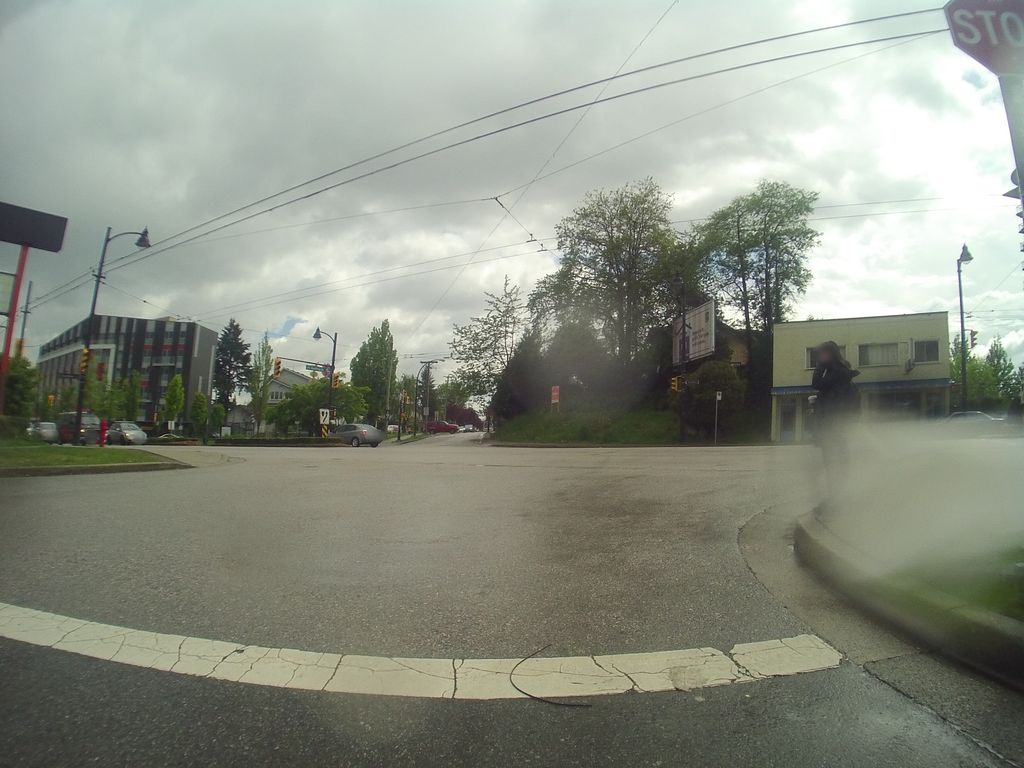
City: vancouver